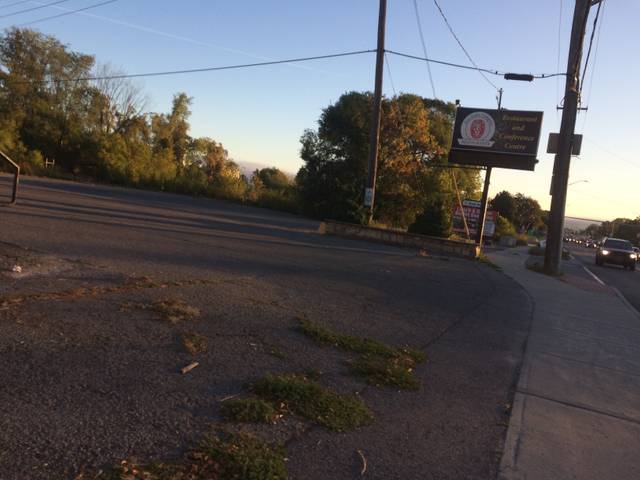
Region: Canada
Coordinates: 45.325, -75.827